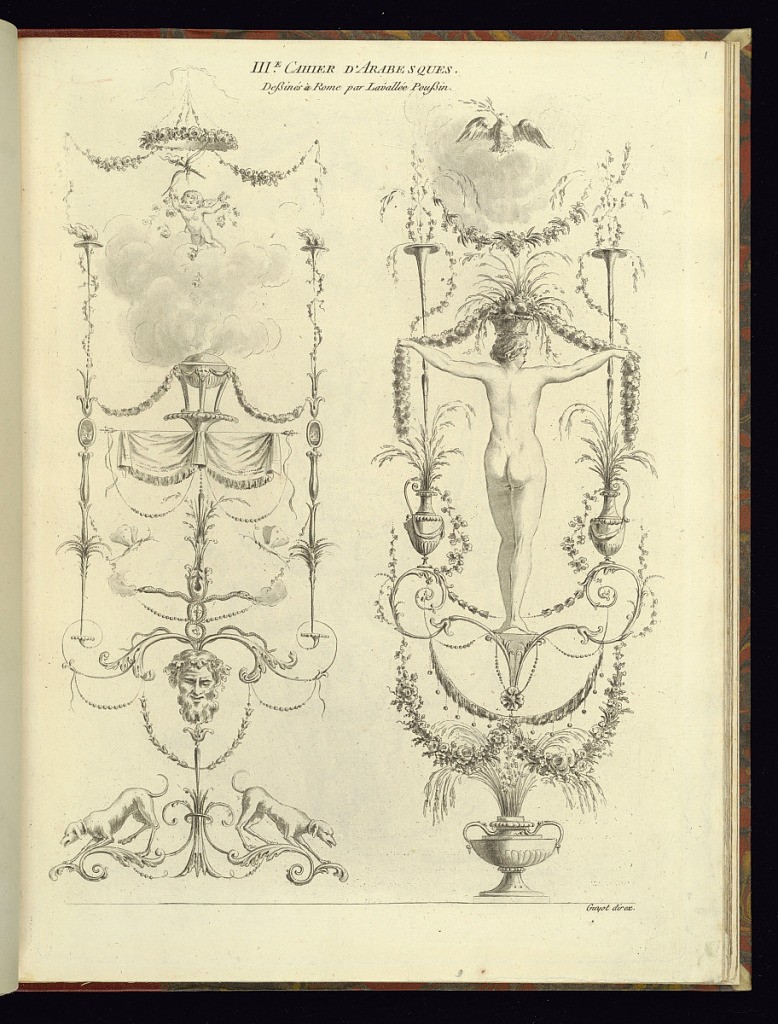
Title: Title Page
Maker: Etienne de Lavallée, French, 1735 – 1802
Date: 1788
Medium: Etching and aquatint on laid paper
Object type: Print
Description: Title page for a series of arabesque ornament designs featuring neoclassical motifs. The title is lettered in the upper center with two vertical designs below. The designs feature festoons of flowers and leaves, an incense burner, flaming torches, birds, a flying putto, bow and arrow, a nude female figure, butterflies, a male mask, snakes, textiles, fleurons, scrolling acanthus leaves, dogs, and vases. The plate is signed.